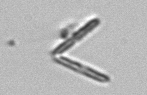
Label: Thalassionema